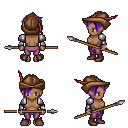
a pixel art fantasy rpg character, female body template, human, dark skin, steel arm armor, magenta pants, purple pixie cut hairstyle, leather cap, bracelets, maroon shoes, spear, four views (front, back, left, right), 2x2 character sprite sheet, small pixel art, hard edges, no anti-aliasing